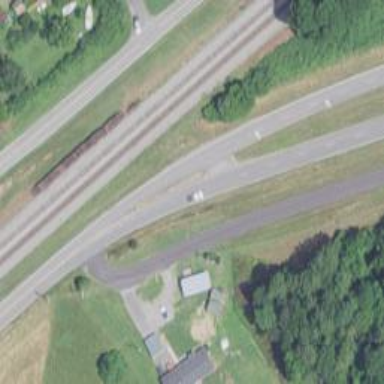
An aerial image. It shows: Primary highway that functions as expressway.